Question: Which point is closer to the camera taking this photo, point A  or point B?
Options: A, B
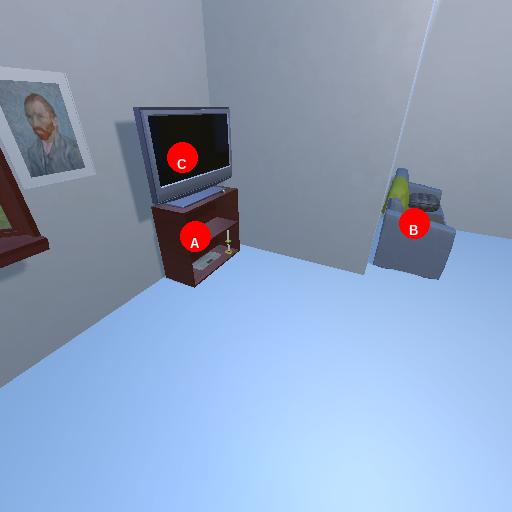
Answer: A